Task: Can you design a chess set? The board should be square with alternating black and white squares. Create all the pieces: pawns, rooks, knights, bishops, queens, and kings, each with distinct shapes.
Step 1201:
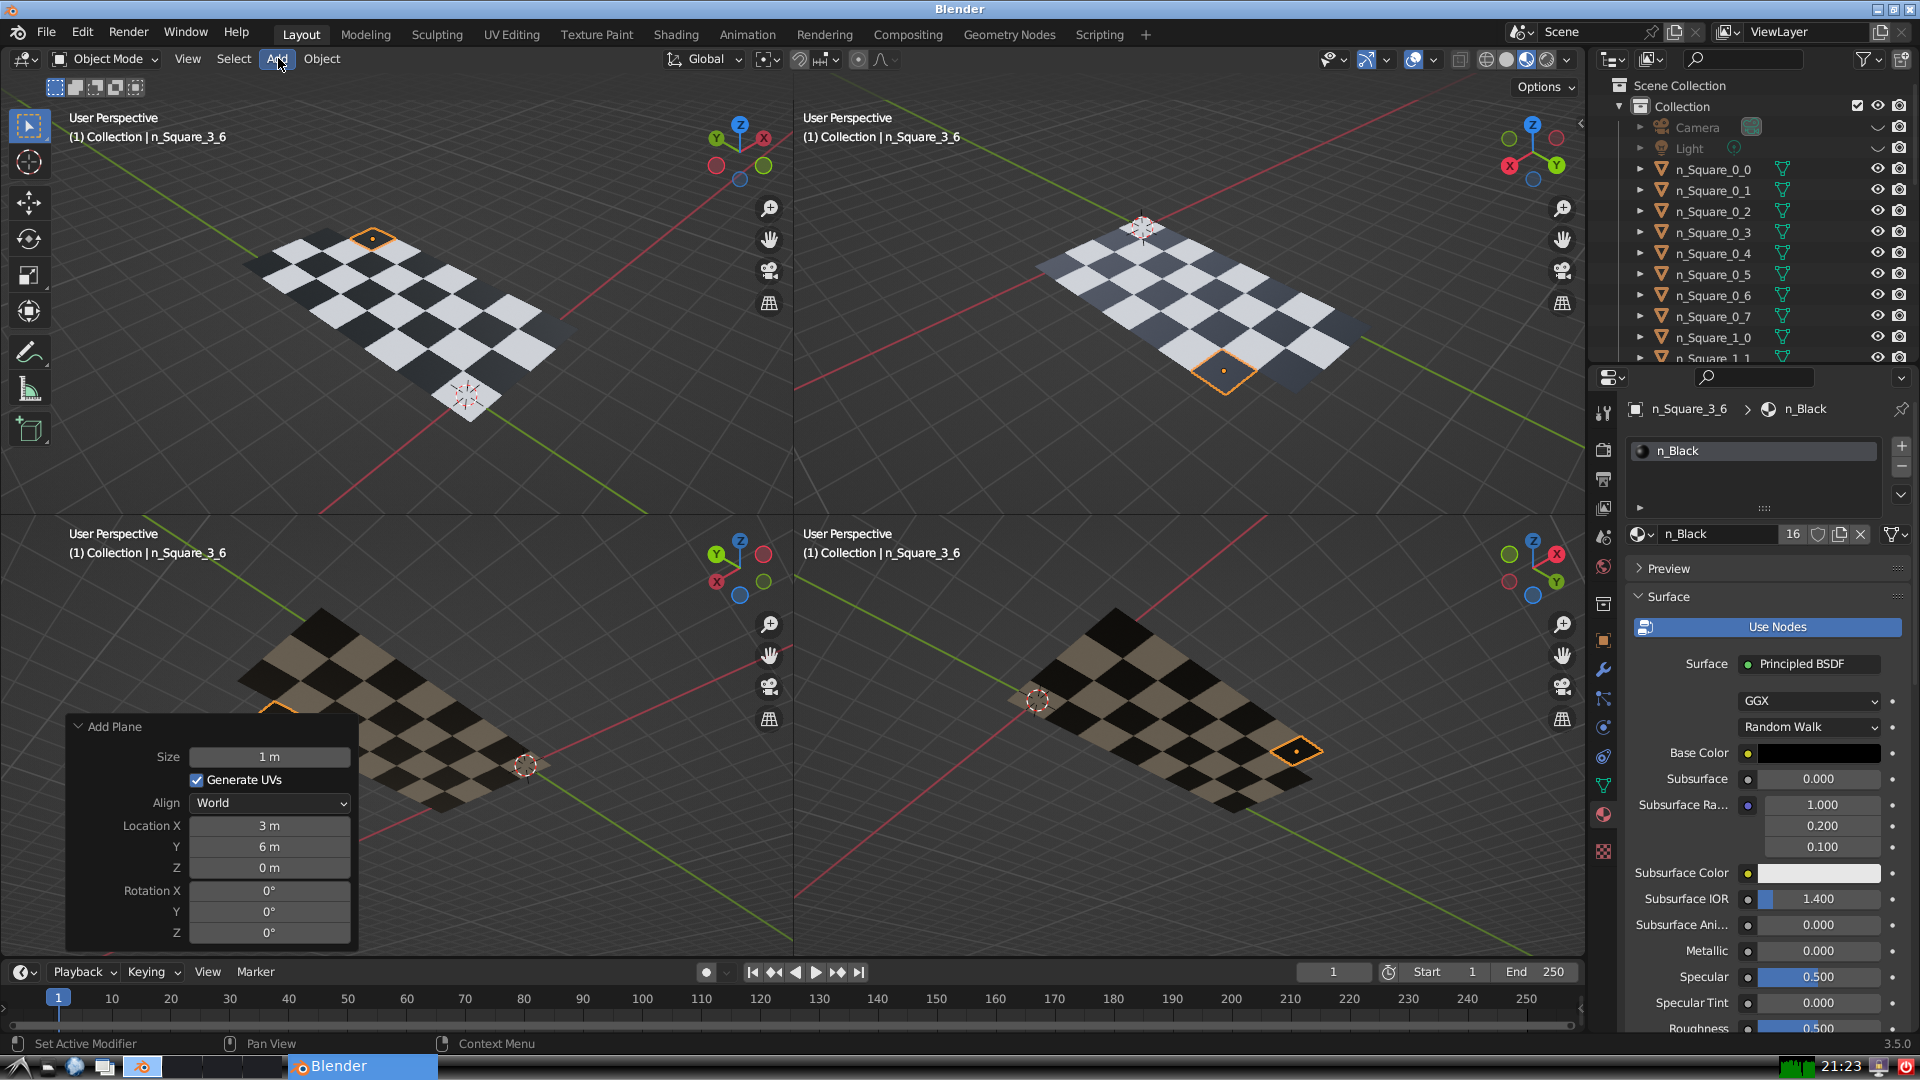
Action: click: no